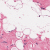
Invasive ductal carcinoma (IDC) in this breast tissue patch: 0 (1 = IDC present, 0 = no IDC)